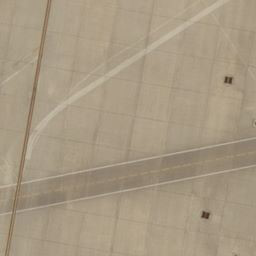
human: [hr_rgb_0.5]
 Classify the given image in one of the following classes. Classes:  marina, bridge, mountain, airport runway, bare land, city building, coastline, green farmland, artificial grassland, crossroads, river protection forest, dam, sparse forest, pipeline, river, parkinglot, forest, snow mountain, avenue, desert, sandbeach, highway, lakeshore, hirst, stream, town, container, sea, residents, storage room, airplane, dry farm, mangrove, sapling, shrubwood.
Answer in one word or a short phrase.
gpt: airport runway